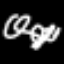
Label: squiggle